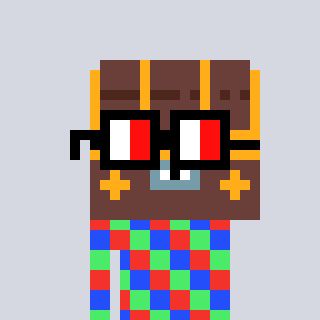
a pixel art character with square glasses with black frames and red eyes, a treasure chest-shaped head and a bluegrey-colored body on a cool background